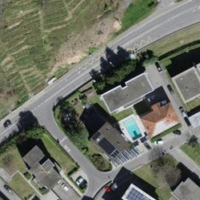
EUNIS habitat code: 54
Species observed at this site:
Ficus carica